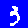
Digit: 3